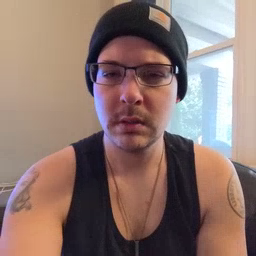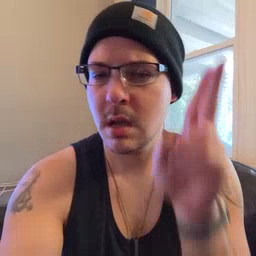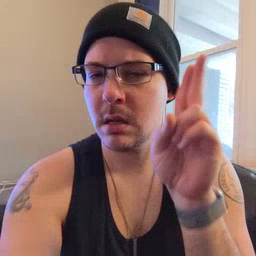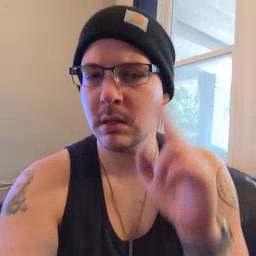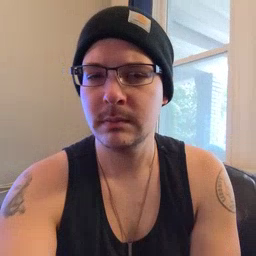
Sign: uncle